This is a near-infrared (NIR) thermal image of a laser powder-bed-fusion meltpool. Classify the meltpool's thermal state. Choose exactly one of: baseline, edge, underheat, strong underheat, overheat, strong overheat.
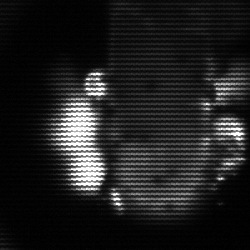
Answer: strong underheat